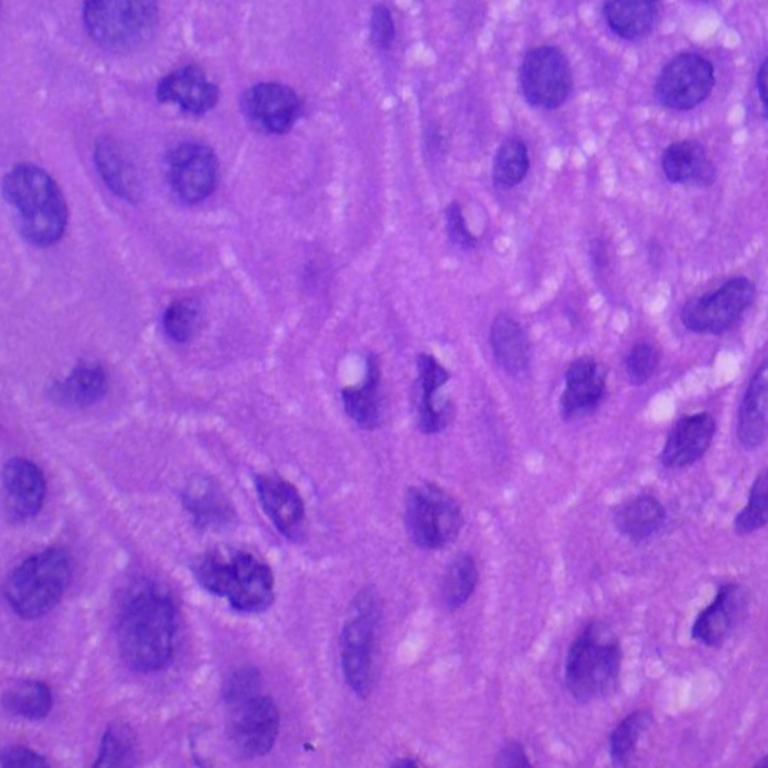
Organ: lung
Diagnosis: squamous carcinomas